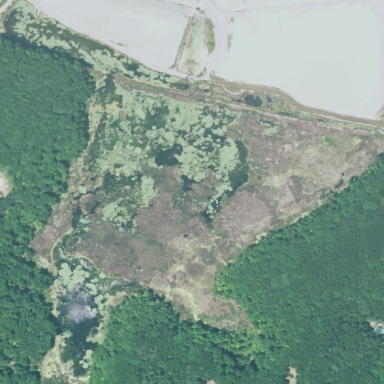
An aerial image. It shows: Marshy wetland area.